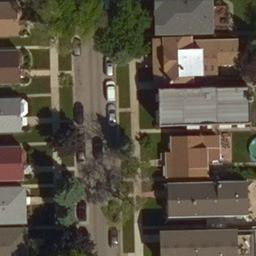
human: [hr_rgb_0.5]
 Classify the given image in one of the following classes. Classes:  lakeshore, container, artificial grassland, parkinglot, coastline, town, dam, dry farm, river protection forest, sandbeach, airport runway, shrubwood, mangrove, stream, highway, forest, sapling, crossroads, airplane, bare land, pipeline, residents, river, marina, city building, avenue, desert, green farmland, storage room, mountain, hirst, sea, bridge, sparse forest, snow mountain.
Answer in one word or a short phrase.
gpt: residents